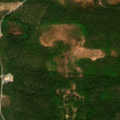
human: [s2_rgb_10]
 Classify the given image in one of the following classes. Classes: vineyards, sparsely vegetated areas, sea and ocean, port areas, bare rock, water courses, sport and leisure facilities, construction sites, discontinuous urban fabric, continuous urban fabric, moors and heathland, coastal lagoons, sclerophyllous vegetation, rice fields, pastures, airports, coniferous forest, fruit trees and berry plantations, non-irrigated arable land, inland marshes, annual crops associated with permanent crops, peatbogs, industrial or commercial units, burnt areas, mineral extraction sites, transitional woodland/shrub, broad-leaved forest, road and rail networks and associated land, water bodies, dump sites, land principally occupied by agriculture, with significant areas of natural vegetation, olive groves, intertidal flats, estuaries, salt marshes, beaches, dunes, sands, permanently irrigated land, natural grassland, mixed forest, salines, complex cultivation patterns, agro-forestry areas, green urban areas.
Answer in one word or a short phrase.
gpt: coniferous forest, mixed forest